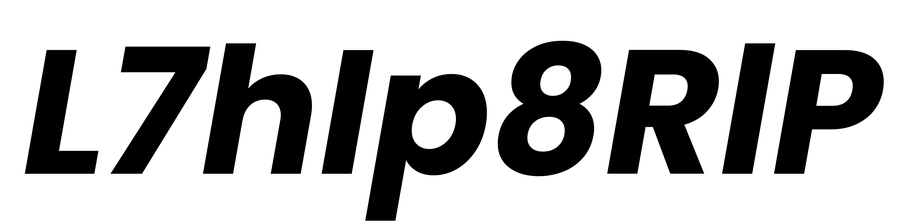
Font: Poppins-BoldItalic